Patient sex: F
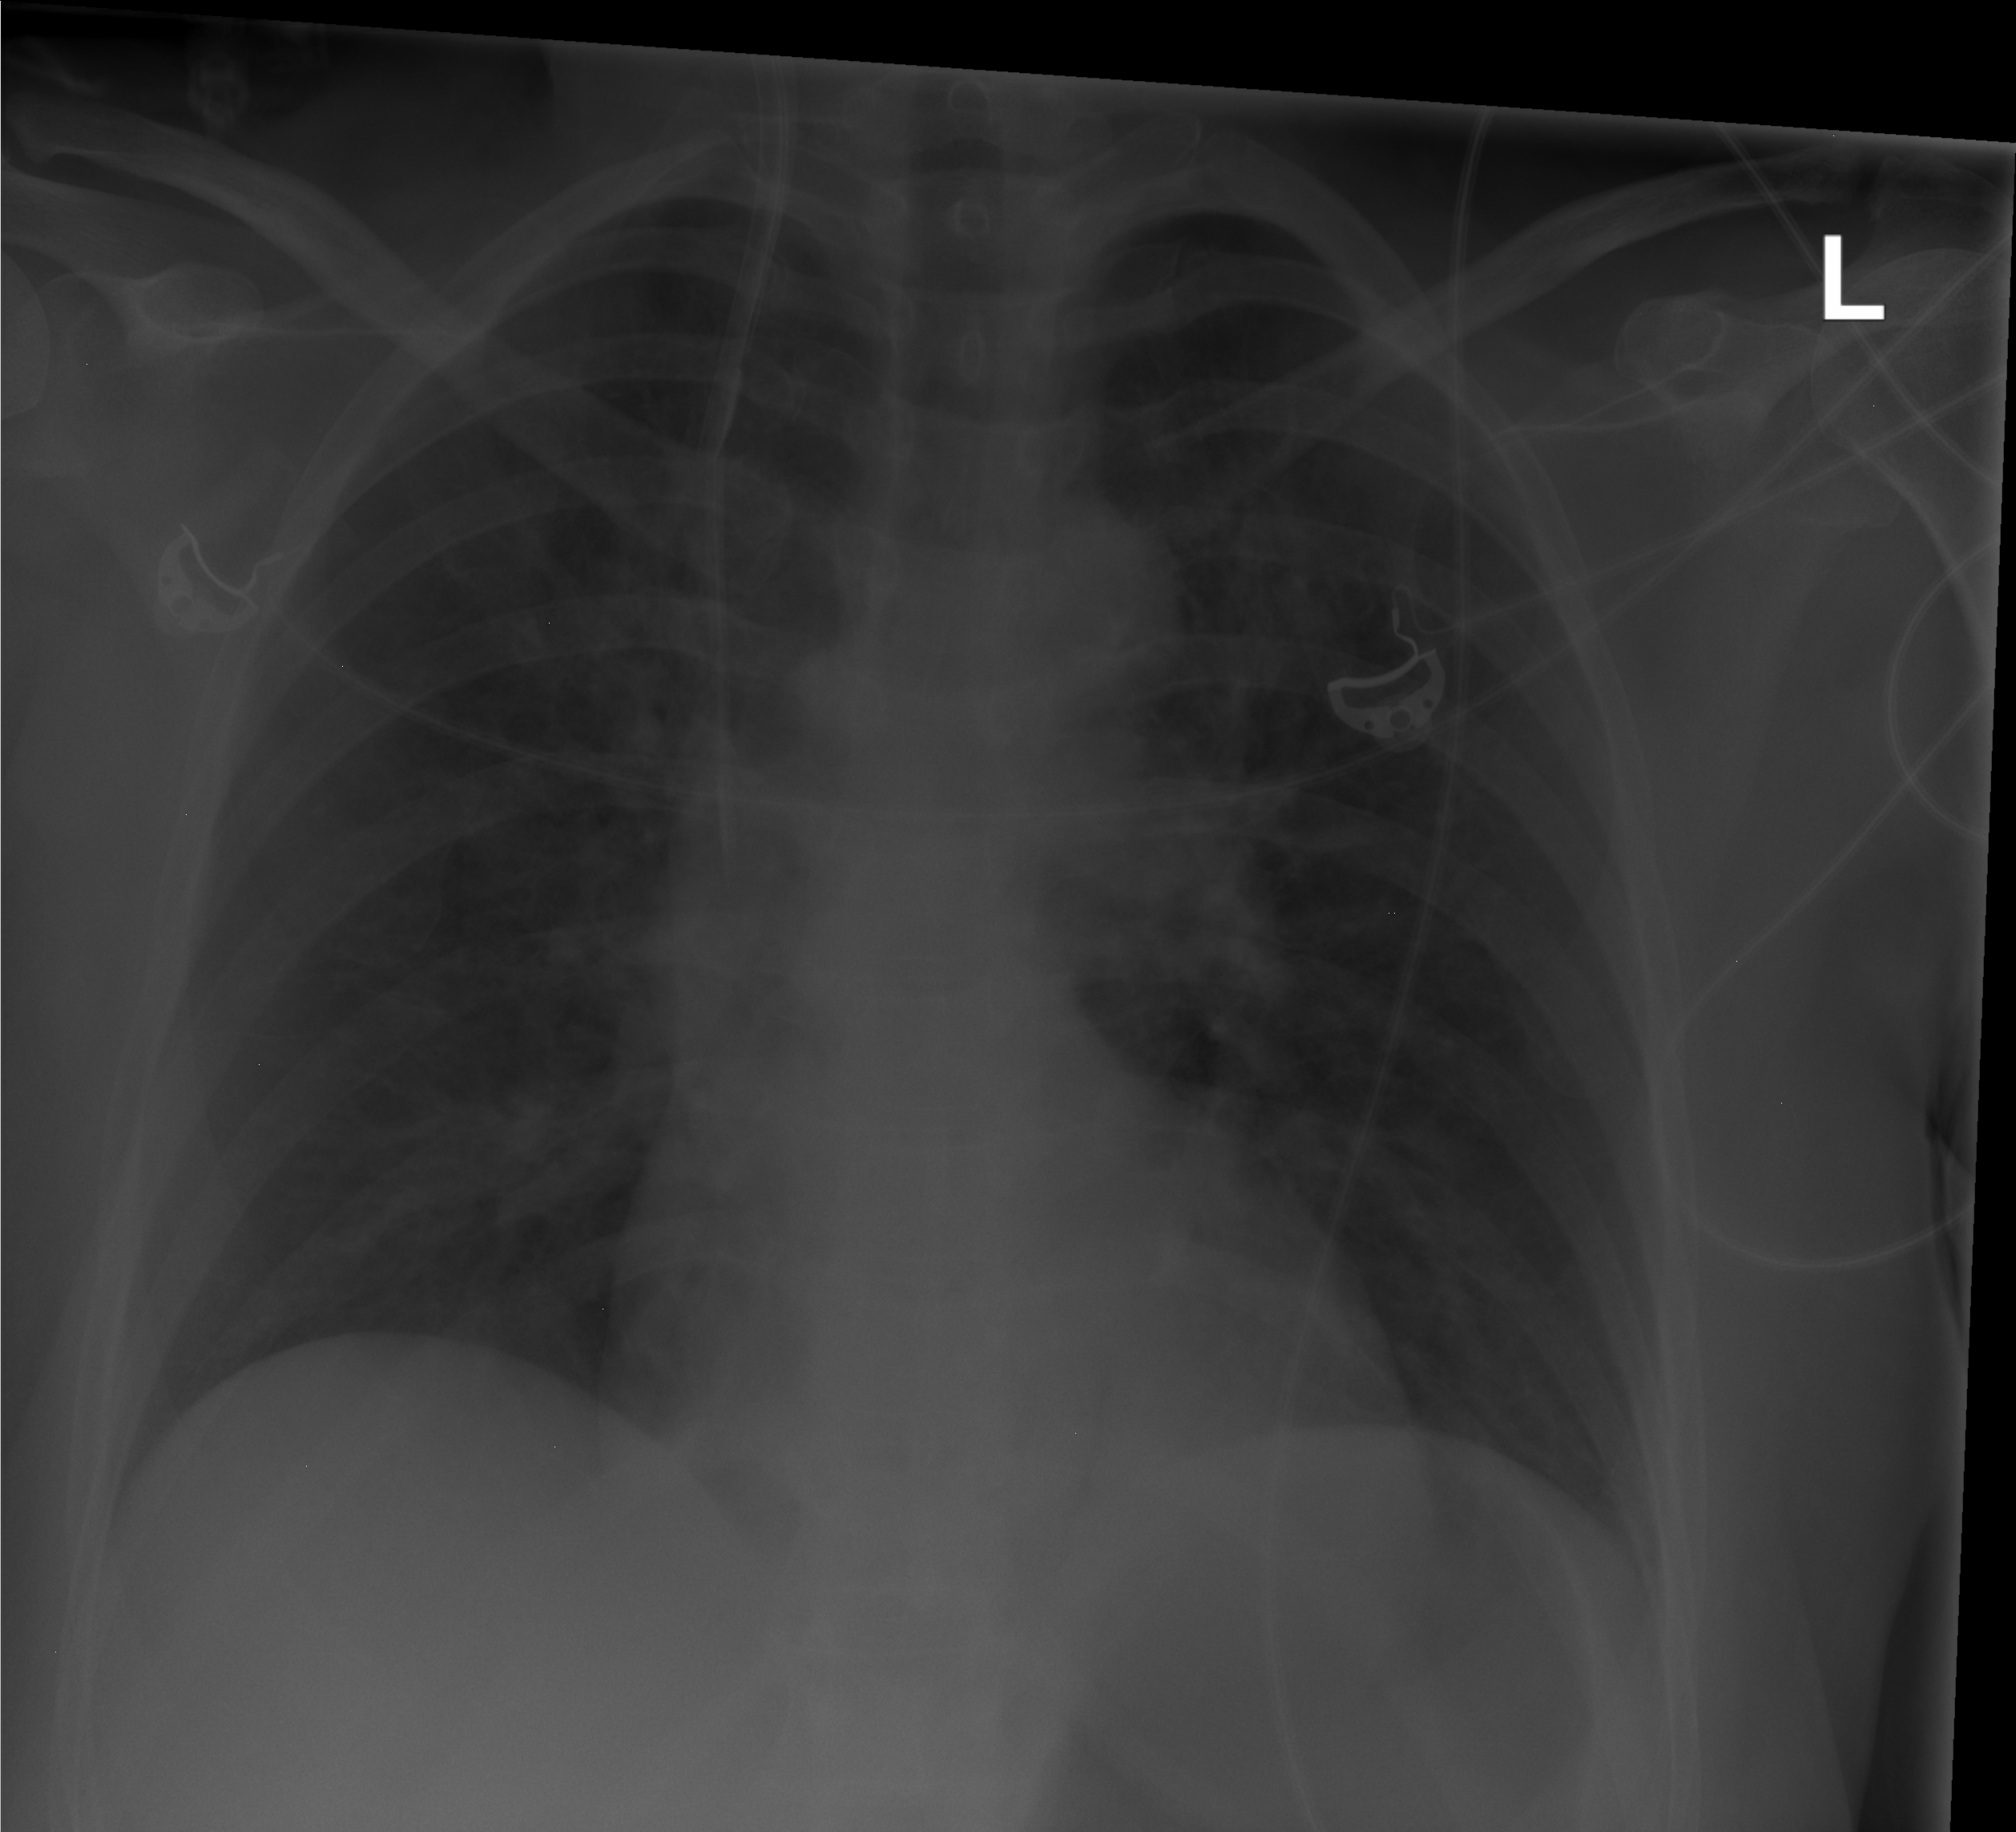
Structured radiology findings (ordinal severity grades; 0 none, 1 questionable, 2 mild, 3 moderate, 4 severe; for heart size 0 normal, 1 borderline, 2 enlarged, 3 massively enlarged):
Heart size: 0
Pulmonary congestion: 0
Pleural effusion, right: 0
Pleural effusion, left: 0
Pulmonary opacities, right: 2
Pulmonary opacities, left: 0
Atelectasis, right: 0
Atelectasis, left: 0